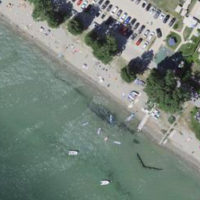
EUNIS habitat code: 14
Species observed at this site:
Chroicocephalus ridibundus
Phalacrocorax carbo
Larus michahellis
Podiceps cristatus
Gallinula chloropus
Fulica atra
Geranium pyrenaicum
Cygnus olor
Alopochen aegyptiaca
Sterna hirundo
Columba livia